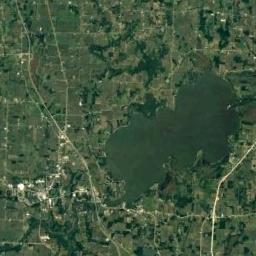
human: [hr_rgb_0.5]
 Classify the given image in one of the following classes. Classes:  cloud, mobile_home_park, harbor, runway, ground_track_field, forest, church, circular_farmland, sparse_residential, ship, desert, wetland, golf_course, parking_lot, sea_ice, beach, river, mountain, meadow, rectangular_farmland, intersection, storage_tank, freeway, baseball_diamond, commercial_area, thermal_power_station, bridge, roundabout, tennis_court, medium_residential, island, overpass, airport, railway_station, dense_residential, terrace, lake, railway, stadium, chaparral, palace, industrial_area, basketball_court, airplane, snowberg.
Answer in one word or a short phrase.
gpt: lake